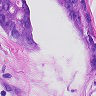
Metastatic tissue present: yes